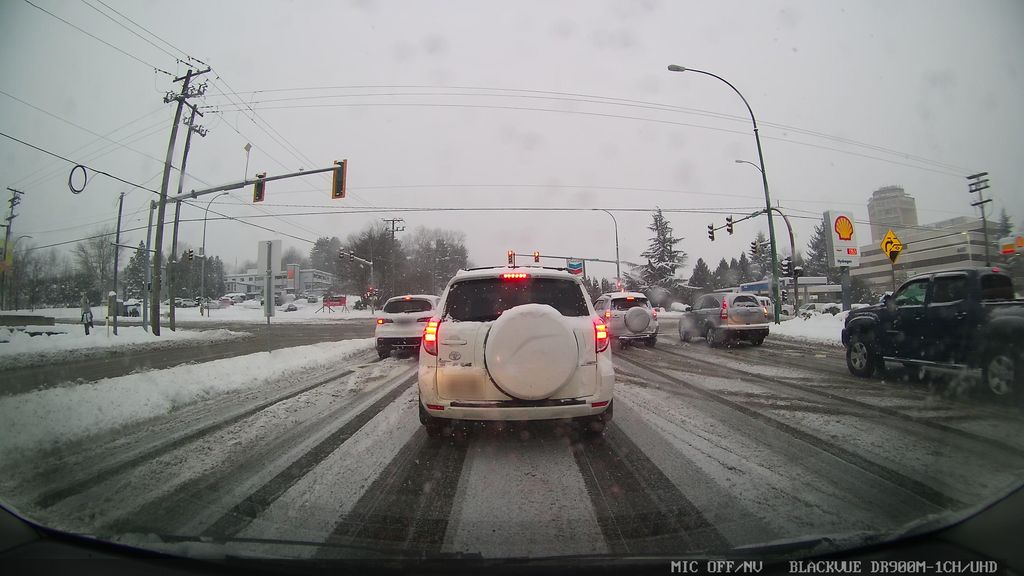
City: vancouver